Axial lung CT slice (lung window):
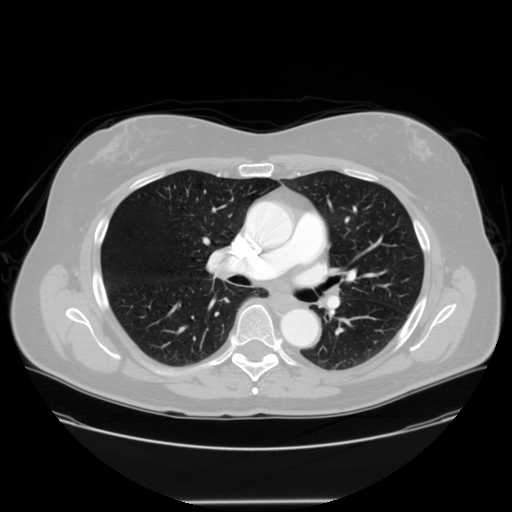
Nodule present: no